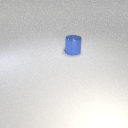
large blue metal cylinder